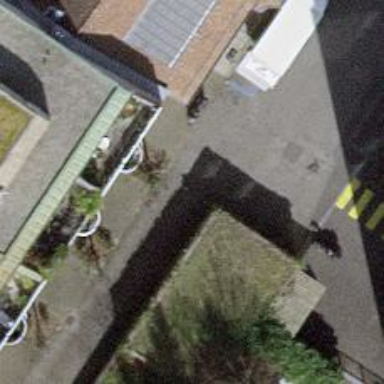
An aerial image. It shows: Bollard barrier.